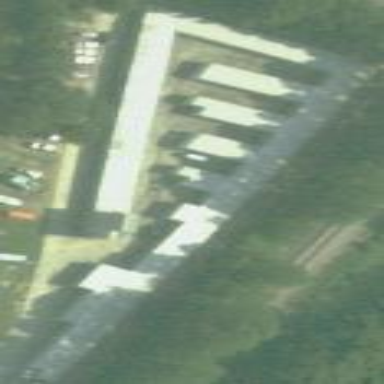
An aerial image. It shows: Commercial building used for storage rental services.